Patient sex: F
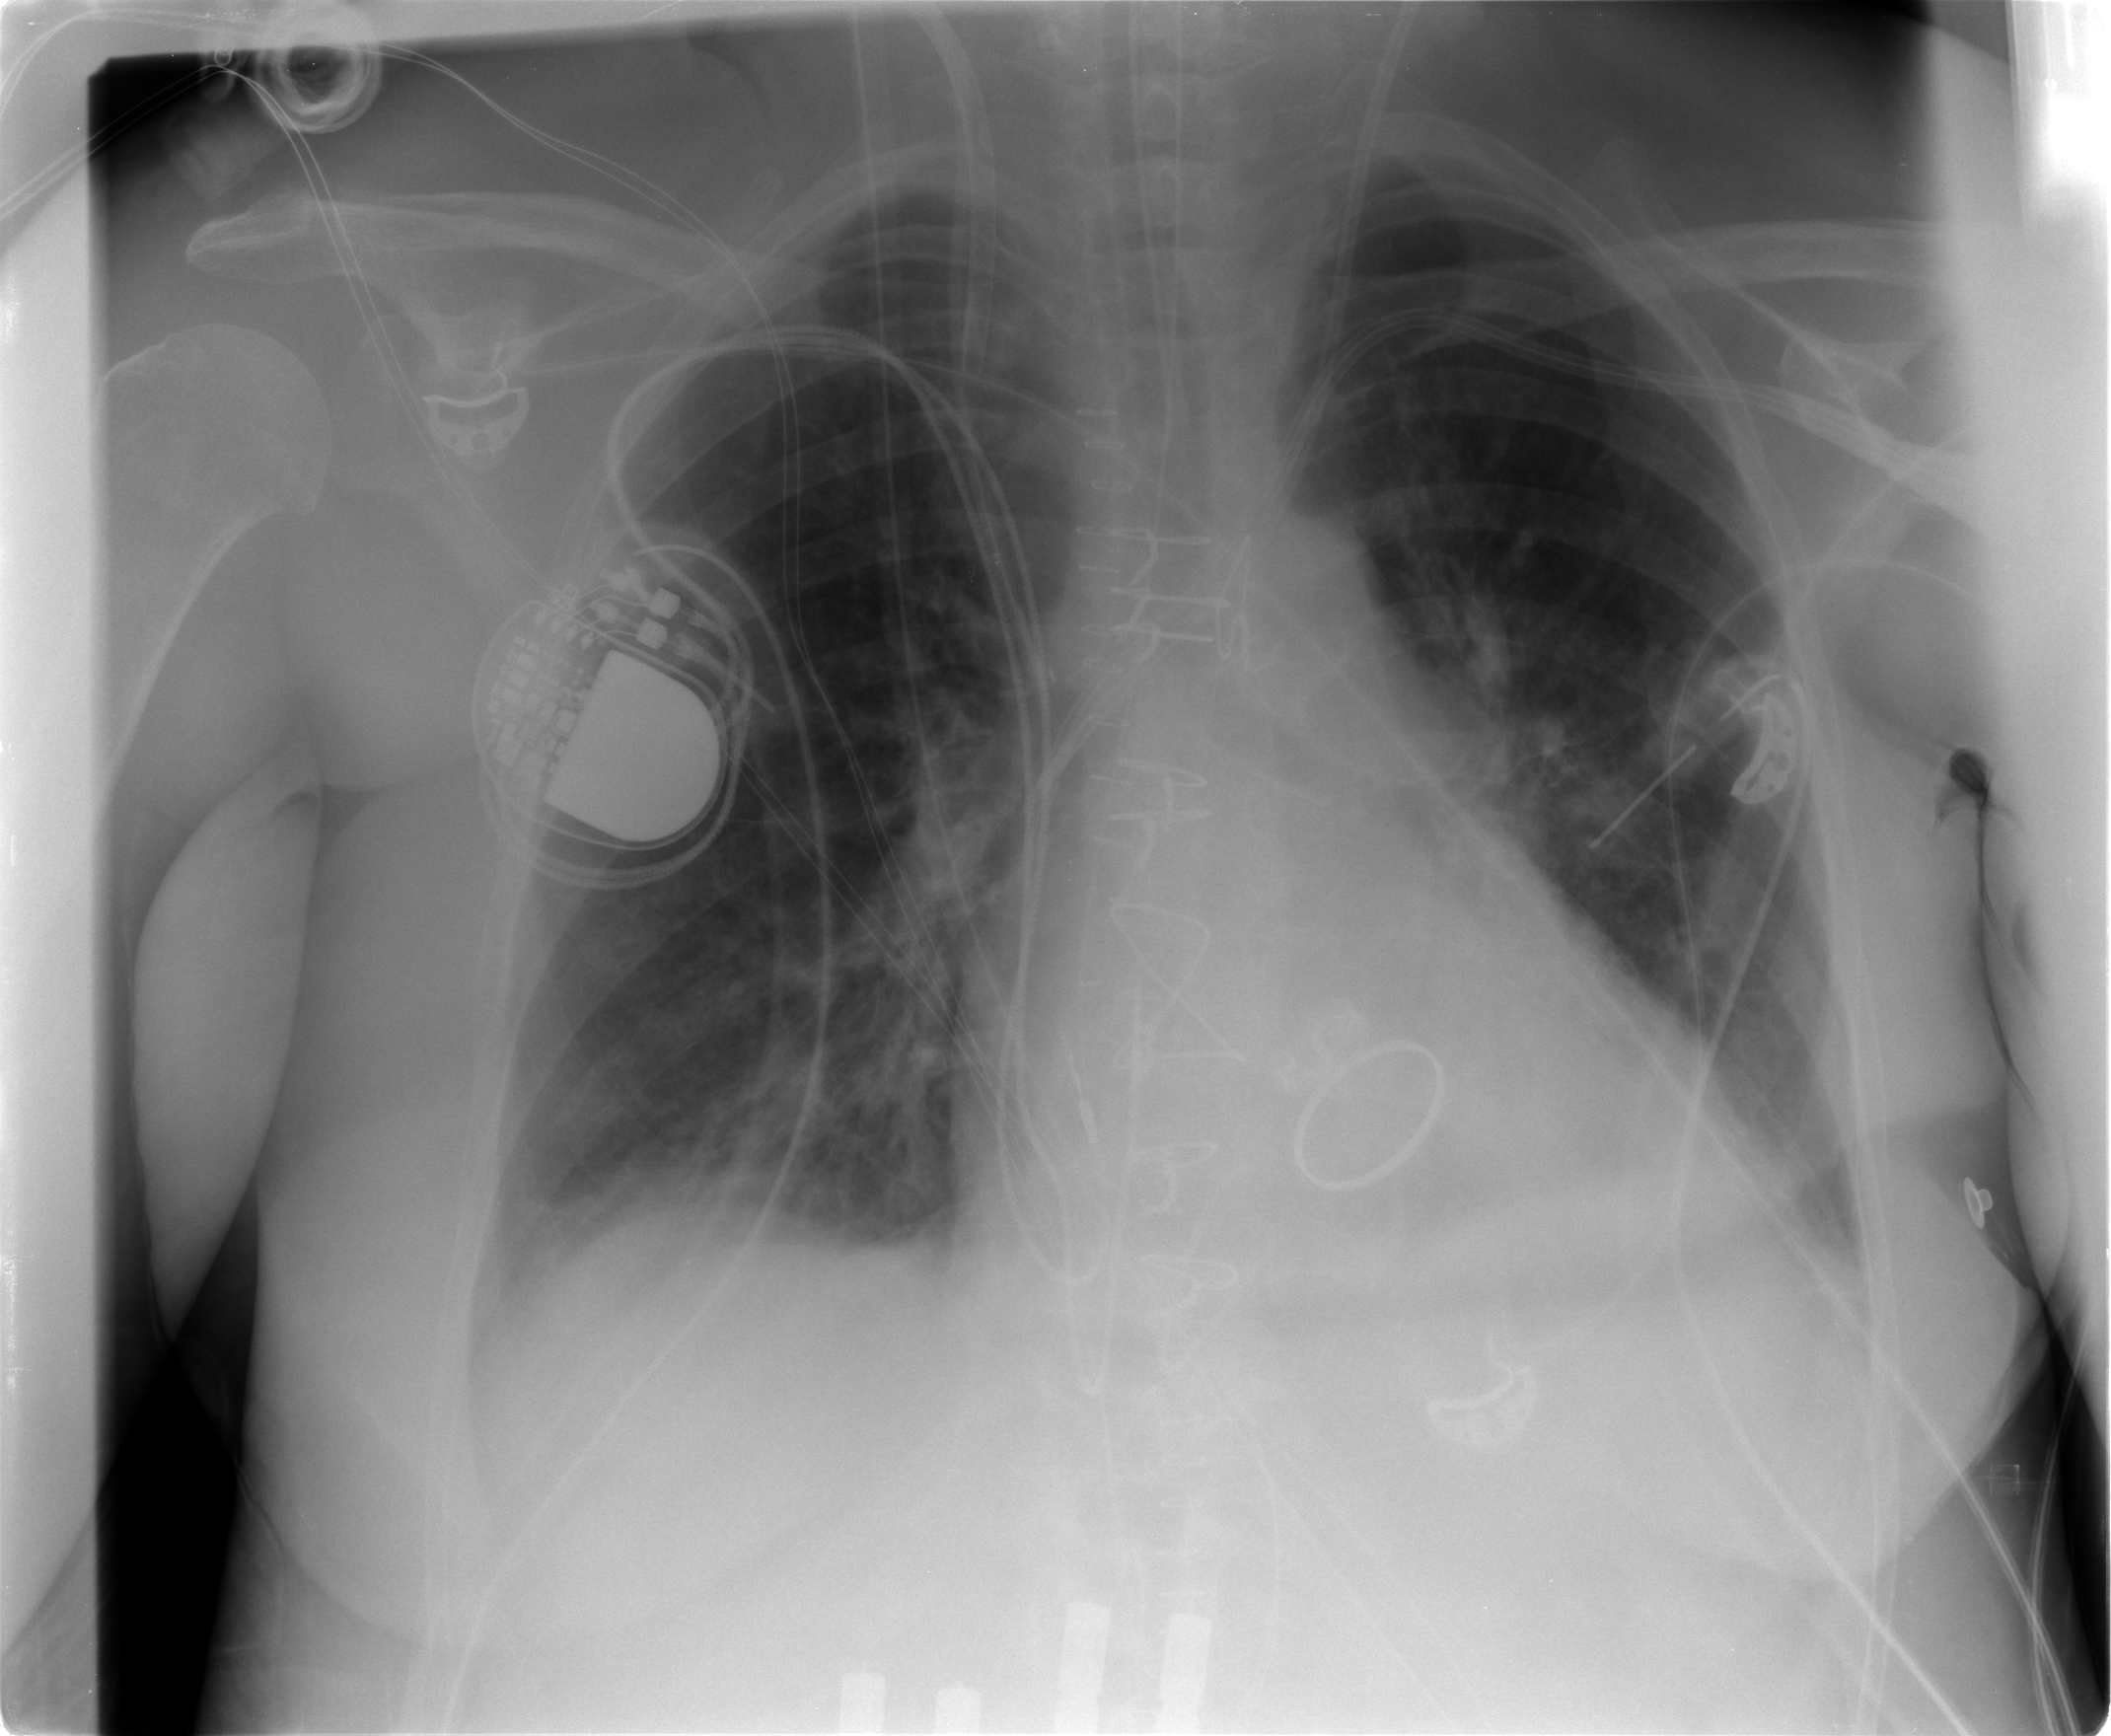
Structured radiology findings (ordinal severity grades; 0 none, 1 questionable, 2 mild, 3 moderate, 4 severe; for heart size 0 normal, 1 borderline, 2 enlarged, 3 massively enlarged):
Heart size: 2
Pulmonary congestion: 1
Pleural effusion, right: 2
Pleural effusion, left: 2
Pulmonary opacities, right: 0
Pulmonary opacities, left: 0
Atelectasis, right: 0
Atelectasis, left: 2